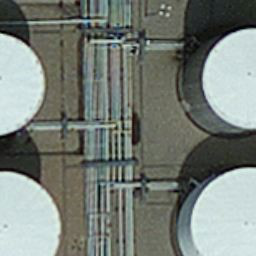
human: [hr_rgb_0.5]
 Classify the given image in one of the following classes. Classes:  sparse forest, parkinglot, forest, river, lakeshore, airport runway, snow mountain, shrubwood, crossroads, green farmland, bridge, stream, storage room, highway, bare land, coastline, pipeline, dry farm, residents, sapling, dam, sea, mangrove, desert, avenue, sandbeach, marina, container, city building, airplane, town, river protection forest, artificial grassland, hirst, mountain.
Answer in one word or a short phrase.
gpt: storage room